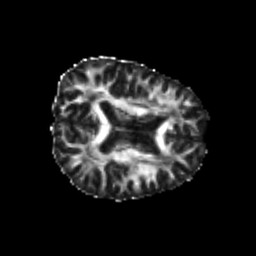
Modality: FA
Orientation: axial
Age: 24
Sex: male
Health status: healthy
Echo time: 0.074 s